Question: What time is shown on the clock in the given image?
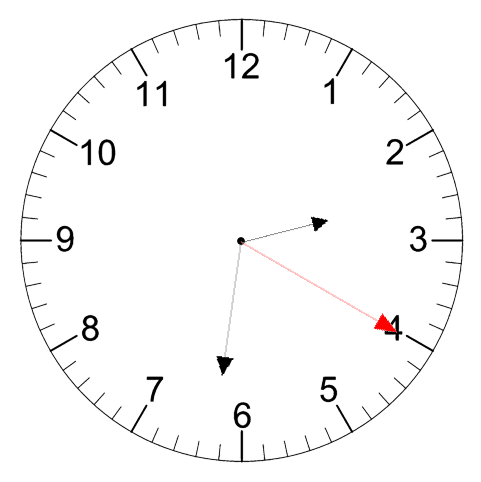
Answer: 02:31:20